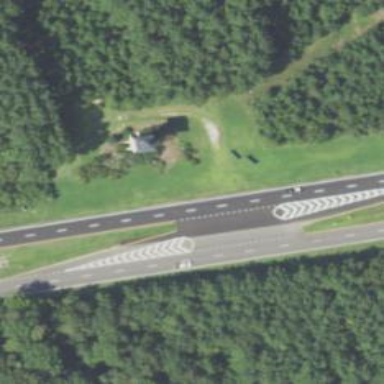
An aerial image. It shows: Trunk link highway.